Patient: sex M, age 71
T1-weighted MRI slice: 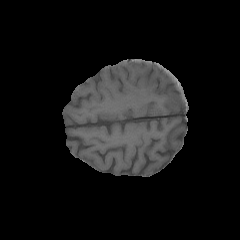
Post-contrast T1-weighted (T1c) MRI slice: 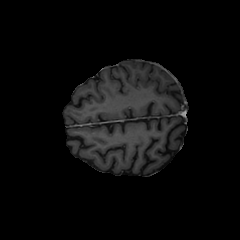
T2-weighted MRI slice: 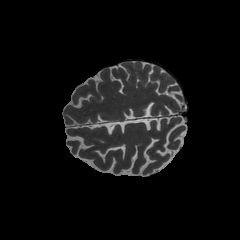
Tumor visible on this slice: no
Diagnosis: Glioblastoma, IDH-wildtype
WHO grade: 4